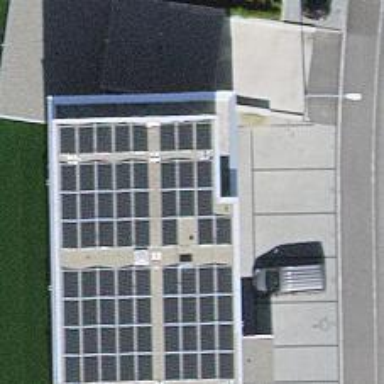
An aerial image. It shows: Solar power generator with photovoltaic panels.